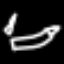
Label: pencil